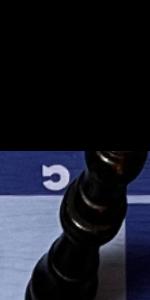
Label: King_Black